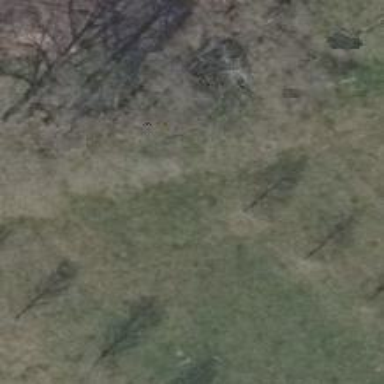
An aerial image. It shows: Row of trees in natural setting.